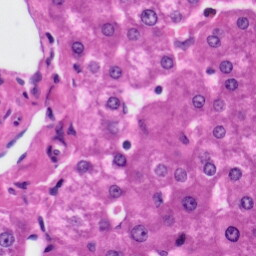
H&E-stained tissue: Liver